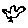
Label: bird